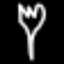
Label: fork